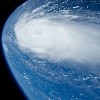
Label: cloud